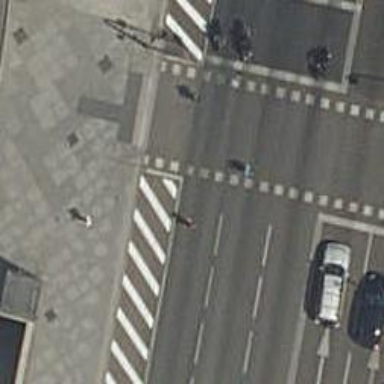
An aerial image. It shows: Road crossing with traffic signals.